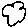
Label: cloud